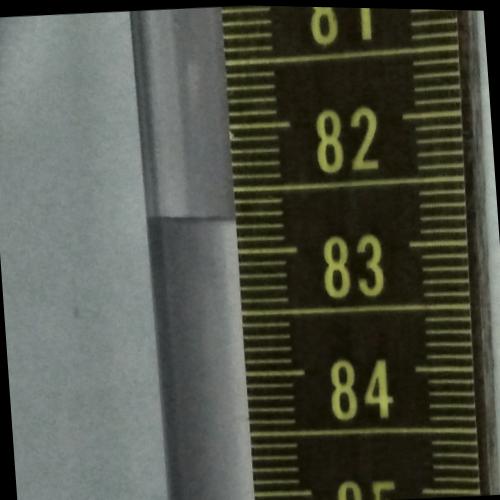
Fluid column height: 82.8 cm